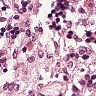
Metastatic tissue present: no